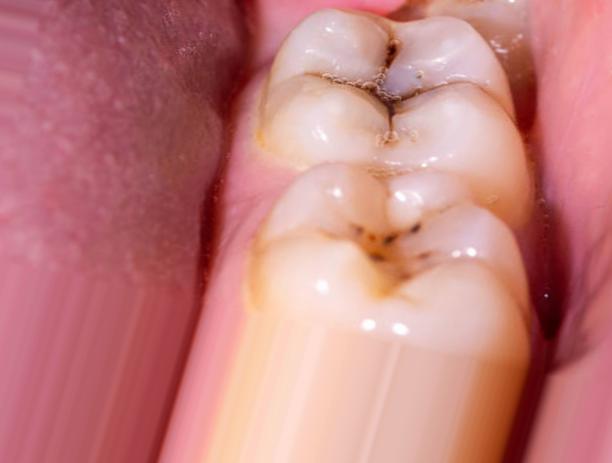
Condition: Caries